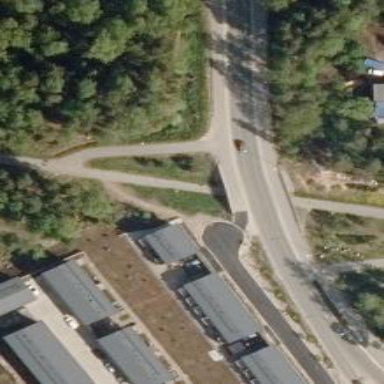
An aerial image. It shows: Beam-structured bridge over asphalt cycleway.